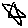
Label: star